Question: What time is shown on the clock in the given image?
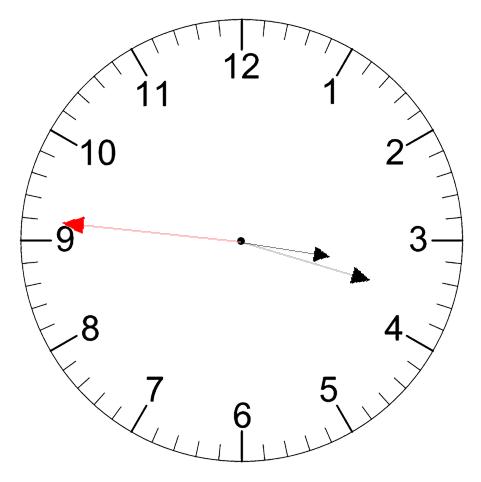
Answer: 03:17:46